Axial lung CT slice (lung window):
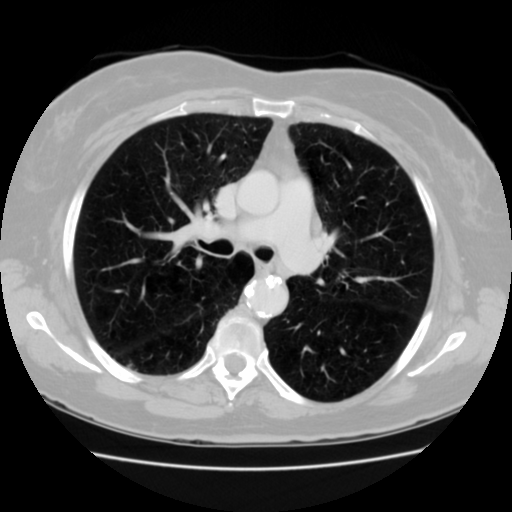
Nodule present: no